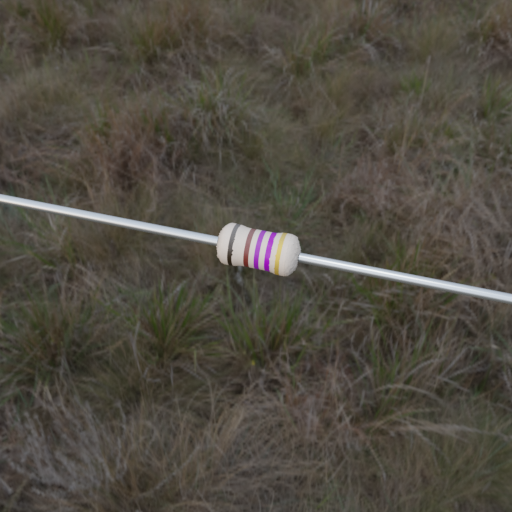
Resistor colour bands (in order): black, brown, violet, violet, gold